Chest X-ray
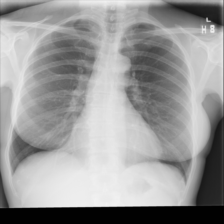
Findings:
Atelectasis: negative
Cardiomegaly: negative
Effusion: negative
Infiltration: negative
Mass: negative
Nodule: negative
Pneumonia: negative
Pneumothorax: negative
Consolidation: negative
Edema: negative
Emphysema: negative
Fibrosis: negative
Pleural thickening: negative
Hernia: negative